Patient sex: M
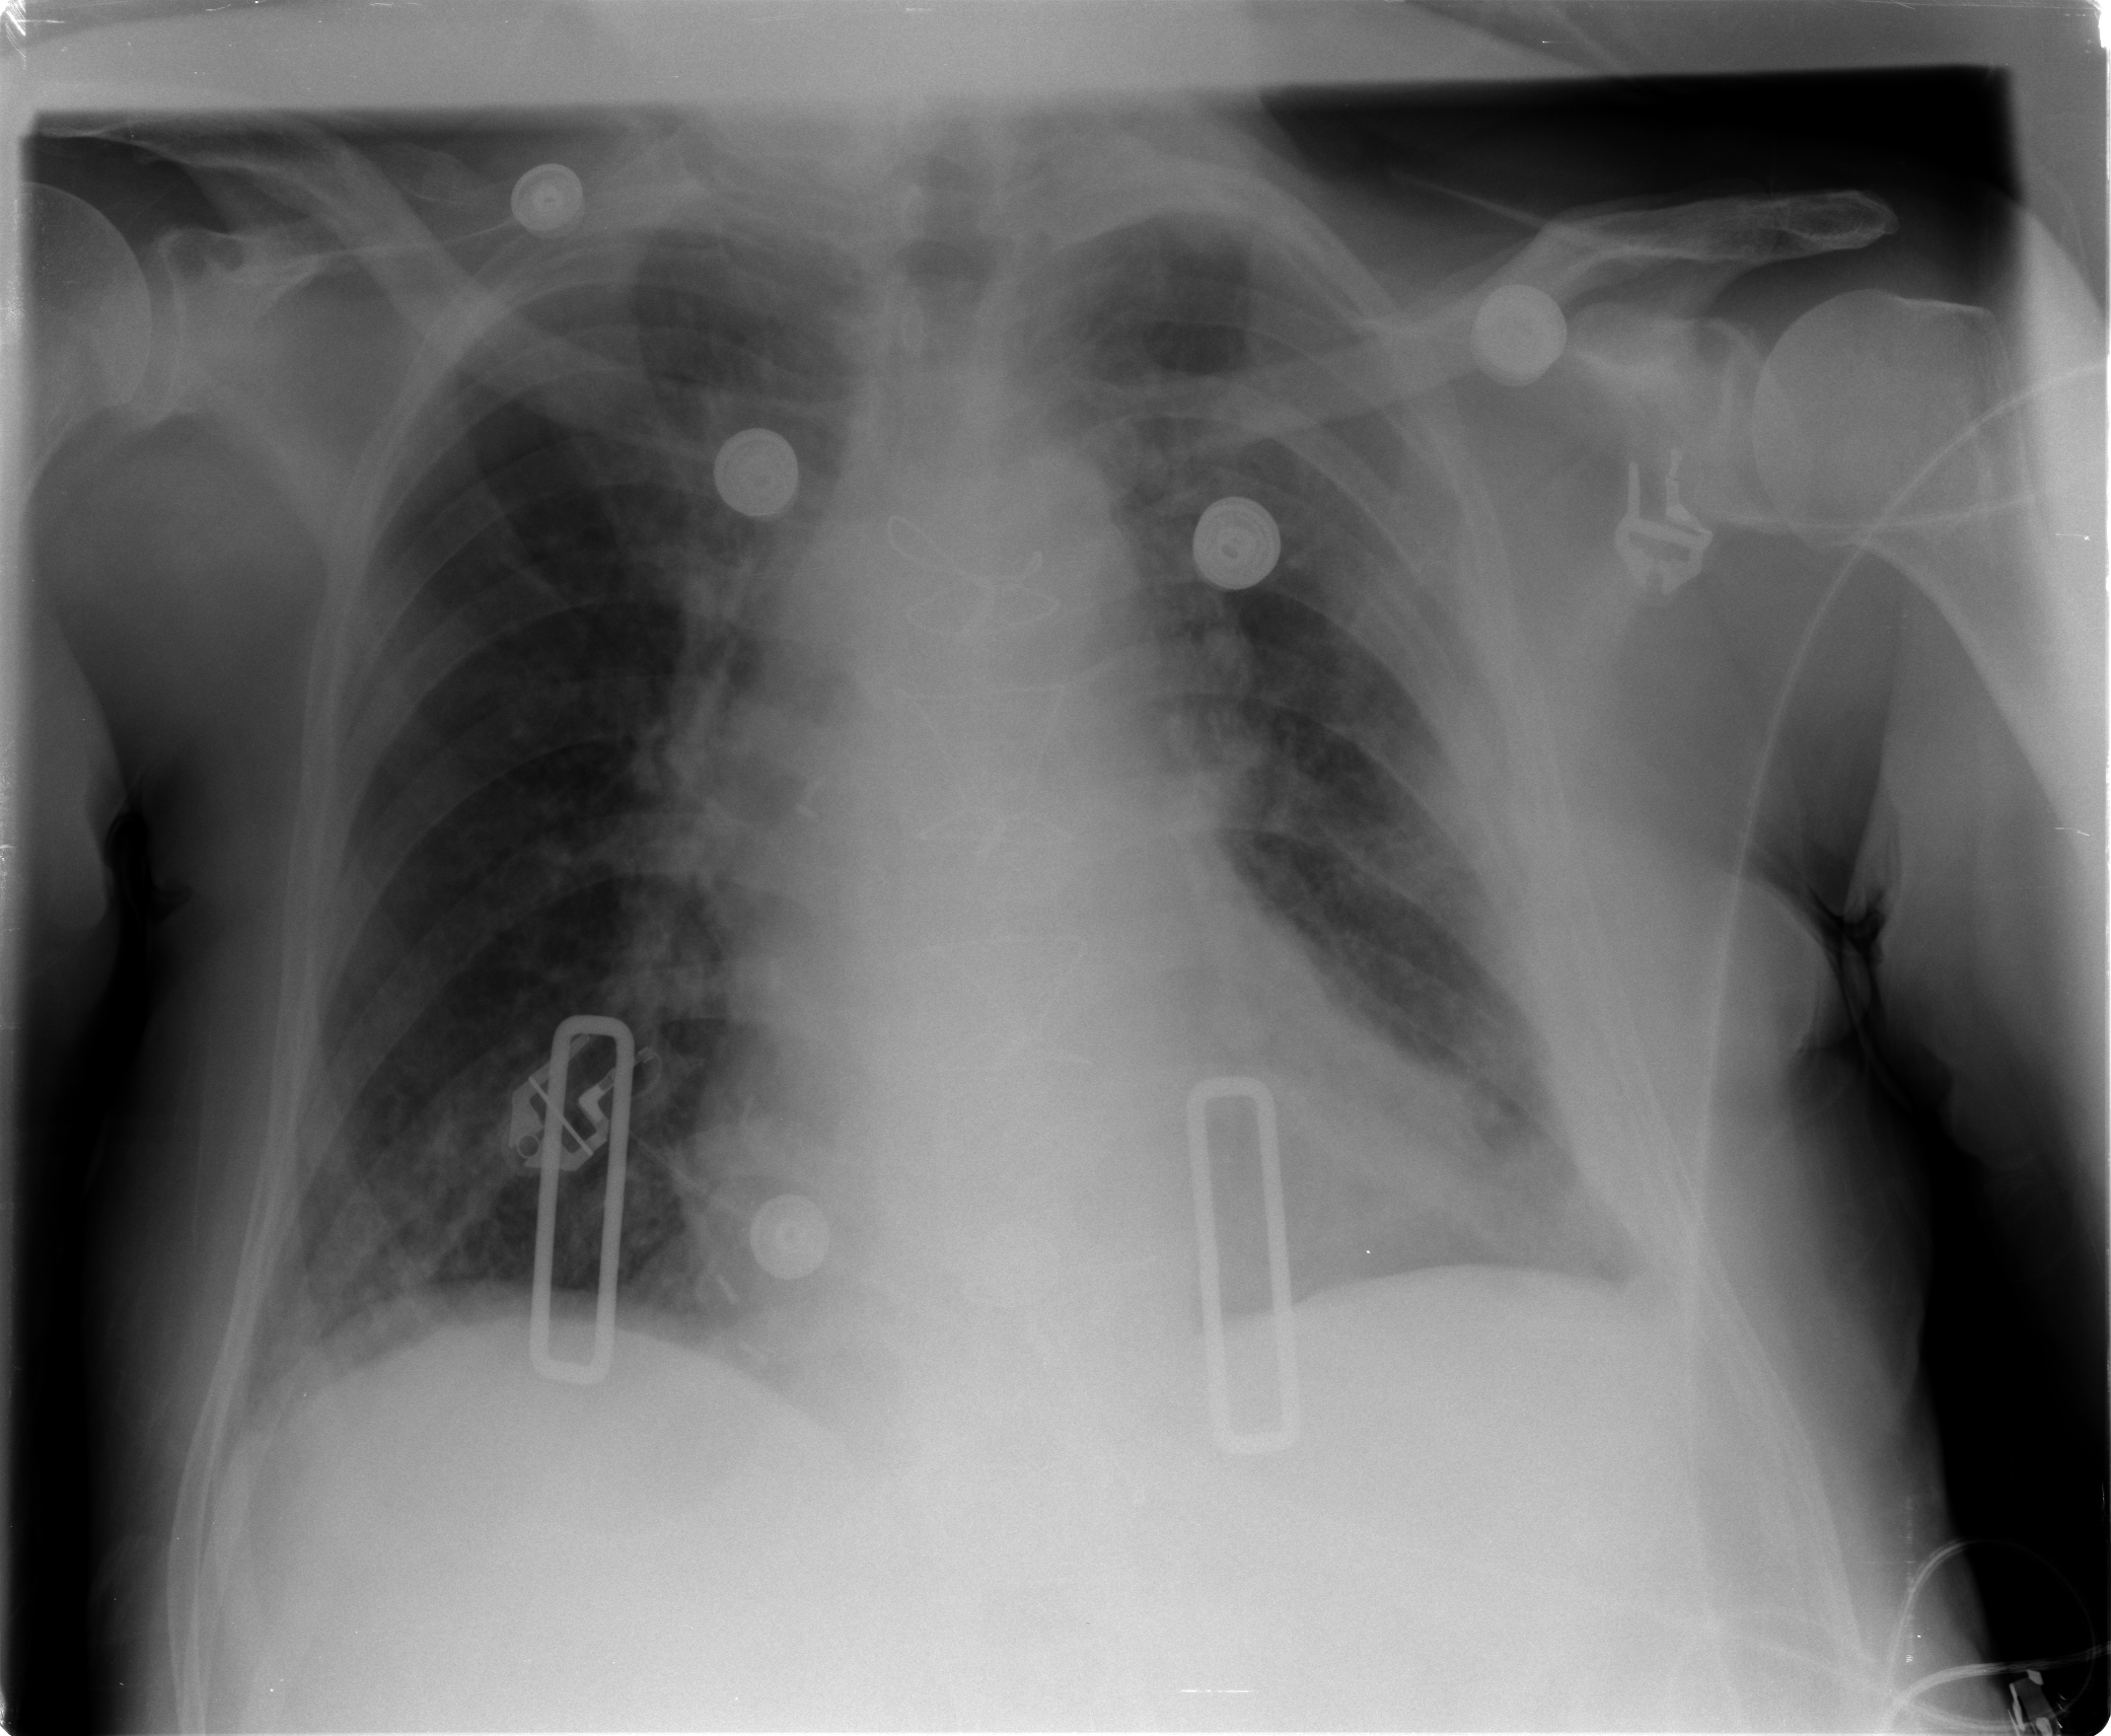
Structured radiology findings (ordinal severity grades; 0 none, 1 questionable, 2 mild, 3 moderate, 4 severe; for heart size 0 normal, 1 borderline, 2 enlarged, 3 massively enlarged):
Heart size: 0
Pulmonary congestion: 2
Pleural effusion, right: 0
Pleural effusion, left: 2
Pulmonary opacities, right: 0
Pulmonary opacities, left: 1
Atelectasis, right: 0
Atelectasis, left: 2